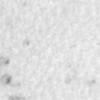
Label: no_change